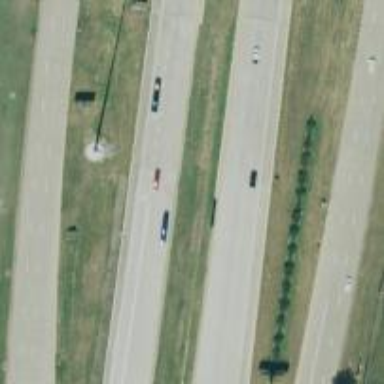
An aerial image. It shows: Motorway.